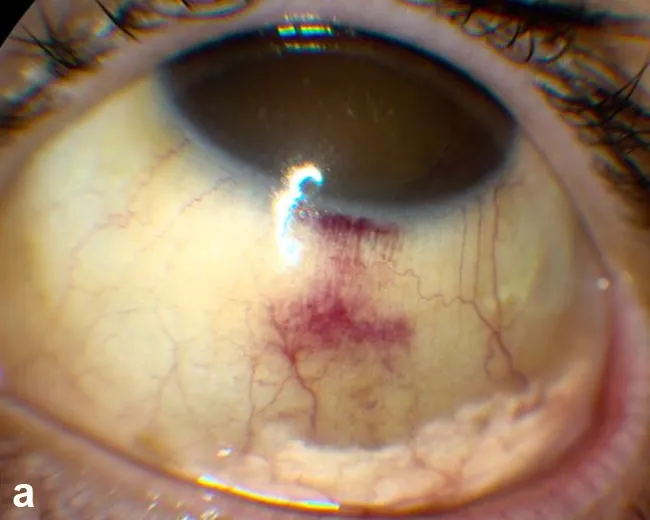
Slit lamp photograph of patient one shows the sub-Tenons triamcinolone acetonide (Kenalog) prior to the development of severe chorioretinitis (a).
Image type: ophthalmic_imaging (slit_lamp_photograph)